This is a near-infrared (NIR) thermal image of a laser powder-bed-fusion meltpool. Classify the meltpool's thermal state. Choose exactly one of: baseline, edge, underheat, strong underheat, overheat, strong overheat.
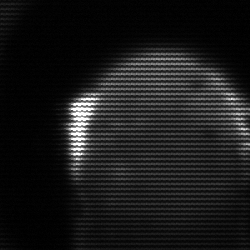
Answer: baseline